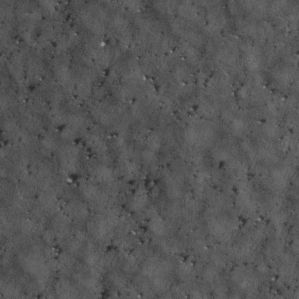
Label: non_frost